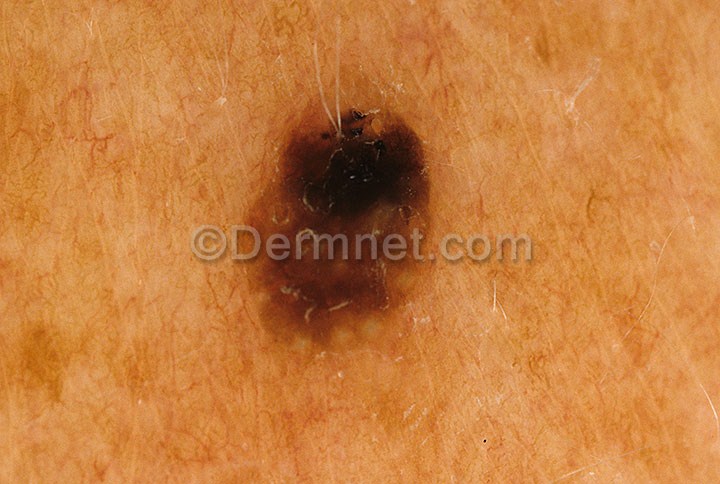
Disease: Seborrheic Keratoses and other Benign Tumors